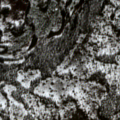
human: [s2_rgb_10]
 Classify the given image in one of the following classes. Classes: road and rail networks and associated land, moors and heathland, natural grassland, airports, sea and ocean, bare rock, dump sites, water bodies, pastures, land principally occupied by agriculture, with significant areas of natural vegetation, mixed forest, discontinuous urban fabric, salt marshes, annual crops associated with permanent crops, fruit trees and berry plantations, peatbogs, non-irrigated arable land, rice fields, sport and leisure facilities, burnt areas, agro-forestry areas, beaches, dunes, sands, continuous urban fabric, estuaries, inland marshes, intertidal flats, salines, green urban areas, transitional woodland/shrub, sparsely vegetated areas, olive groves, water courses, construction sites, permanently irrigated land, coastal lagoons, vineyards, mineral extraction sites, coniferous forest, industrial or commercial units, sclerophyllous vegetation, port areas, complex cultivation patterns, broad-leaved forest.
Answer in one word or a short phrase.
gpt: coniferous forest, transitional woodland/shrub